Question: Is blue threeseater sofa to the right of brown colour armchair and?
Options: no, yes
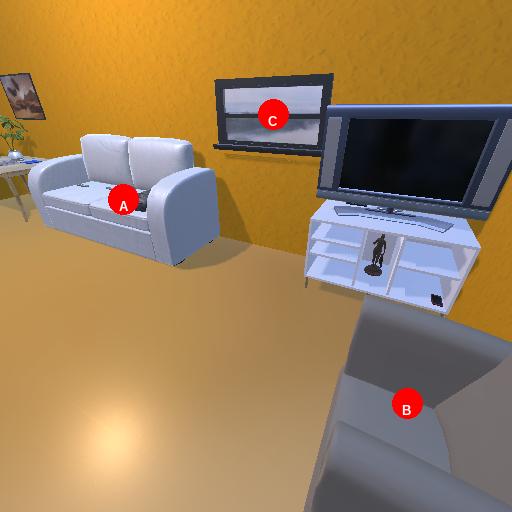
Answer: no